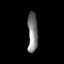
Tissue: skin
Cell type: Others
Senescence score: 0.6746
Nuclear area (px): 391
Mean DAPI intensity: 126.68